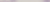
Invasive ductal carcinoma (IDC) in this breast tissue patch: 0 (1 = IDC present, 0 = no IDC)